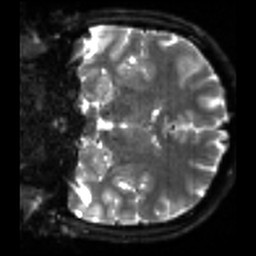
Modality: sbref
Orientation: coronal
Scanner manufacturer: siemens
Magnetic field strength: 3 T
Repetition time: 4 s
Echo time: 0.0594 s